Question: I have a fixed size 2x3 grid, a total of 6 items. Is there any way i can fit the gridview items to fill the screen ?
and, is gridview a good choice in this case ? or should i use something else ?

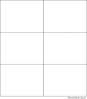
Answer: If you already know that you have 6 items, why not just create 6 blocks. i.e. If you have 6 images, why not just create 6 image views?

Ex:
'''
<?xml version="1.0" encoding="utf-8"?>
<LinearLayout xmlns:android="http://schemas.android.com/apk/res/android"
android:layout_width="match_parent"
android:layout_height="match_parent"
android:orientation="vertical"
android:weightSum="3" >
<LinearLayout
android:layout_width="fill_parent"
android:layout_height="0dp"
android:orientation = "horizontal"
android:layout_weight="1"
android:weightSum="100">
<ImageView
android:id="@+id/image1"
android:layout_width="0dp"
android:layout_height="fill_parent"
android:layout_weight="50"
android:src="@drawable/sunny"/>
<ImageView
android:id="@+id/image2"
android:layout_width="0dp"
android:layout_height="fill_parent"
android:layout_weight="50"
android:src="@drawable/sunny"/>
</LinearLayout>
<LinearLayout
android:layout_width="fill_parent"
android:layout_height="0dp"
android:orientation = "horizontal"
android:layout_weight="1"
android:weightSum="100">
<ImageView
android:id="@+id/image3"
android:layout_width="0dp"
android:layout_height="fill_parent"
android:layout_weight="50"
android:src="@drawable/sunny"/>
<ImageView
android:id="@+id/image4"
android:layout_width="0dp"
android:layout_height="fill_parent"
android:layout_weight="50"
android:src="@drawable/sunny"/>
</LinearLayout>
<LinearLayout
android:layout_width="fill_parent"
android:layout_height="0dp"
android:orientation = "horizontal"
android:layout_weight="1"
android:weightSum="100">
<ImageView
android:id="@+id/image5"
android:layout_width="0dp"
android:layout_height="fill_parent"
android:layout_weight="50"
android:src="@drawable/sunny"/>
<ImageView
android:id="@+id/image6"
android:layout_width="0dp"
android:layout_height="fill_parent"
android:layout_weight="50"
android:src="@drawable/sunny"/>
</LinearLayout>
</LinearLayout>
'''